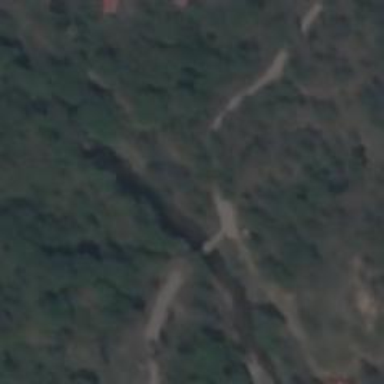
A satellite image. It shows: Unclassified road with bridge.